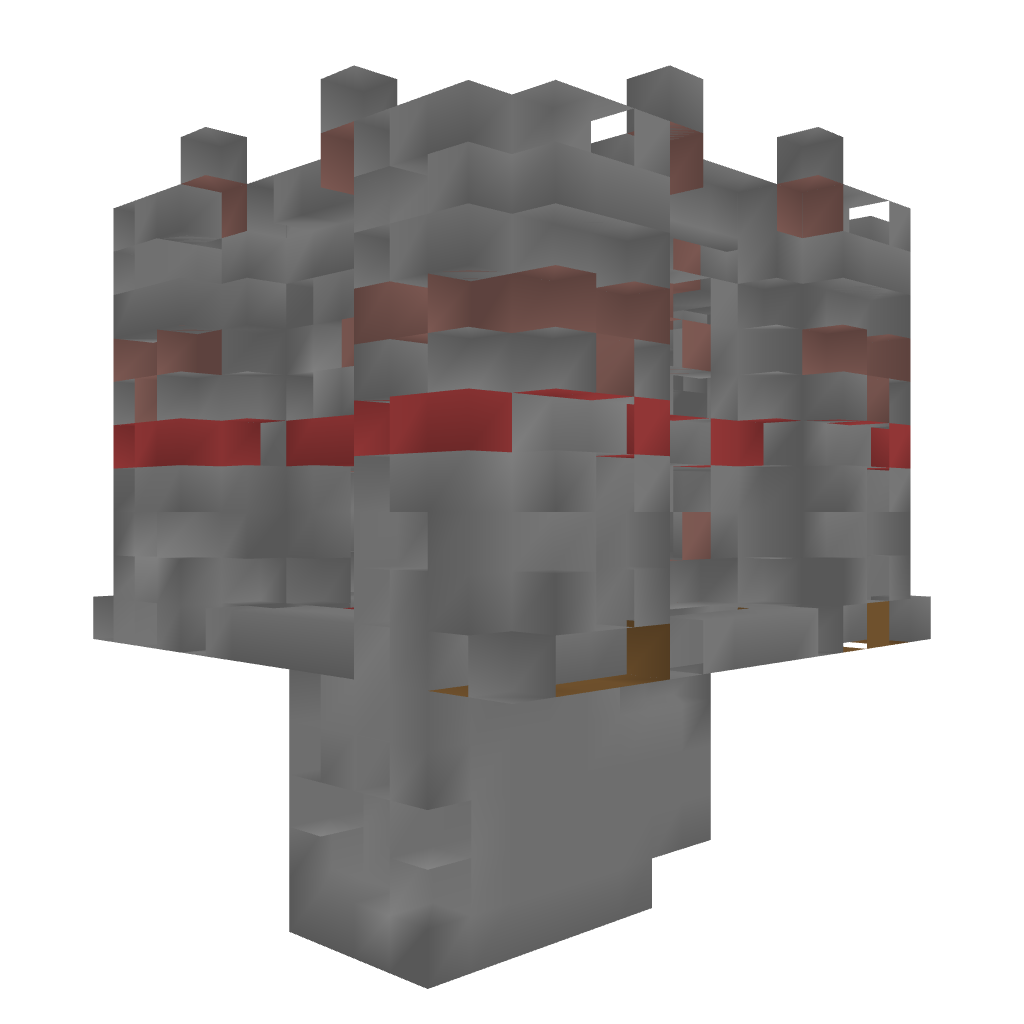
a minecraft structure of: PvP Tower [Red] 13 blocks high 1 line of red blocks in the middle of the structure